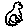
Label: cat